Interaction volume radius: 5 \u00c5
Interaction volume height: 10 \u00c5
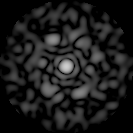
Disorder parameter: 0.799